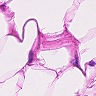
Metastatic tissue present: no